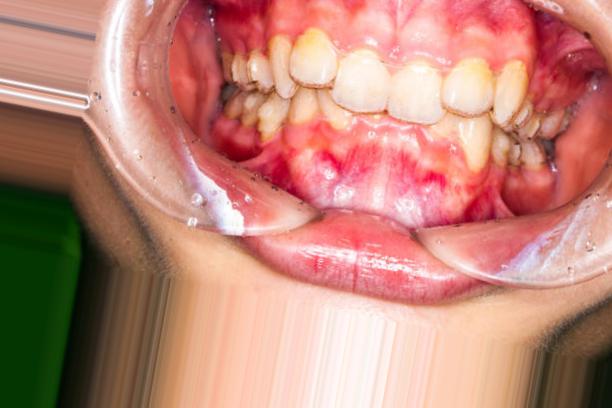
Condition: Caries